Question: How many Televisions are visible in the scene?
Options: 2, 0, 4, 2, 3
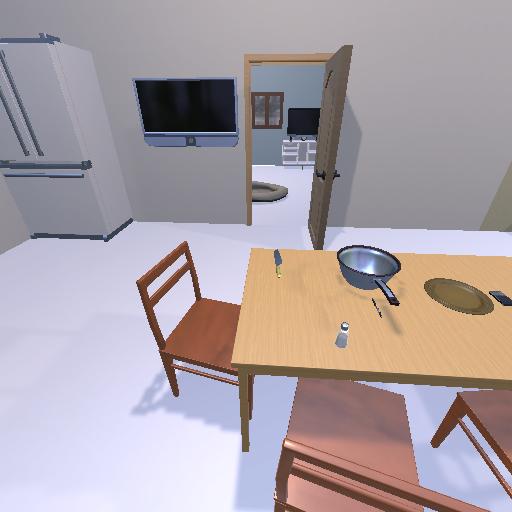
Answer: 2